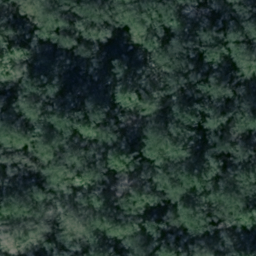
Label: forest